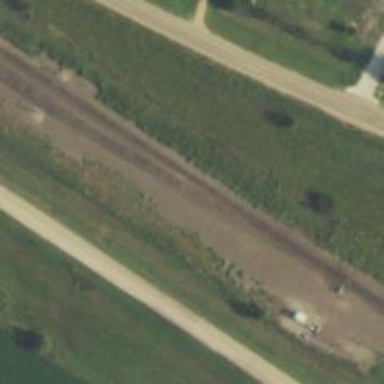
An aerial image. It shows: Railway siding with rails.